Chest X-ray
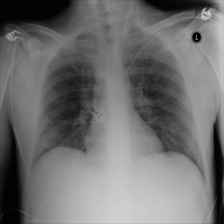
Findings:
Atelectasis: positive
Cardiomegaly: negative
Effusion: negative
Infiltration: negative
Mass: negative
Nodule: negative
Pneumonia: negative
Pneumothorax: negative
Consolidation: negative
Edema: negative
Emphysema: negative
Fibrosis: negative
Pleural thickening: negative
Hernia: negative